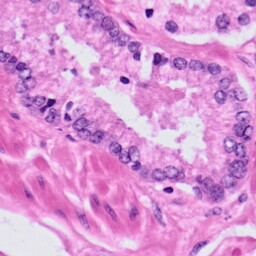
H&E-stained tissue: Prostate